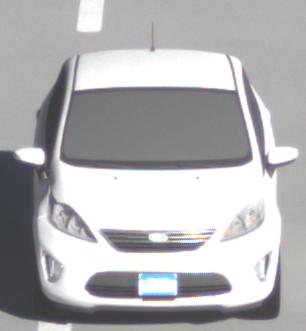
Make: Ford
Model: Fiesta
Detailed model: ’09 Sedan (seventh series)
Model produced from: 2010
Model produced until: 2017
Doors: 4
Color: white
Road condition: dry road
Daytime: morning or afternoon
Contrast: high contrast